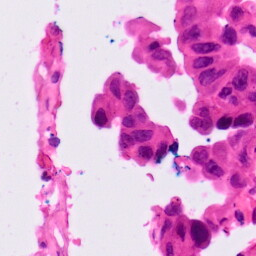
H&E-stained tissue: Lung